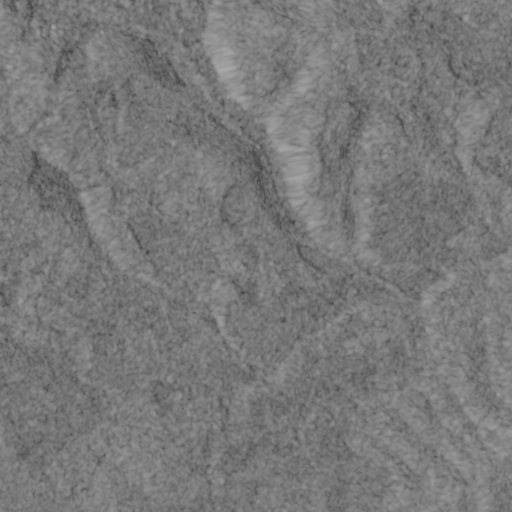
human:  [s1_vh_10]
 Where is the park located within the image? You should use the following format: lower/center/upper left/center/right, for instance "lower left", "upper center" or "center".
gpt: The park is located in the upper right of the image.
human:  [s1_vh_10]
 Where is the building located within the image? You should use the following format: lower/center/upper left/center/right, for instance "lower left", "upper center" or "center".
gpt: There is no building in the image.

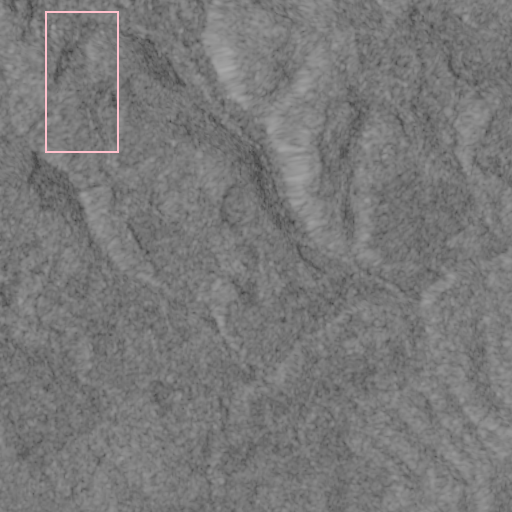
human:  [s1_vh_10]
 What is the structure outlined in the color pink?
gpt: There is no pink outline.
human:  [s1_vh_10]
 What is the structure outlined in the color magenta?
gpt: There is no structure outlined in magenta.